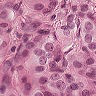
Metastatic tissue present: yes